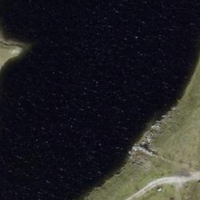
EUNIS habitat code: 14
Species observed at this site:
Bartsia alpina